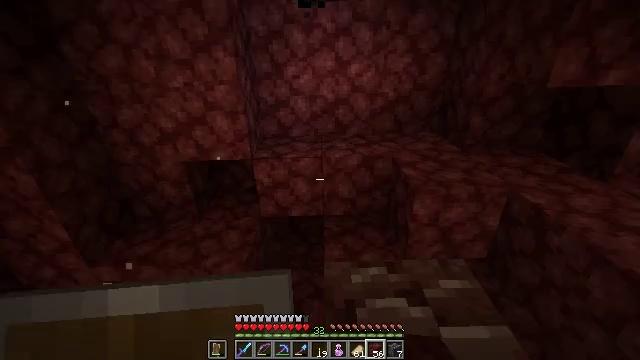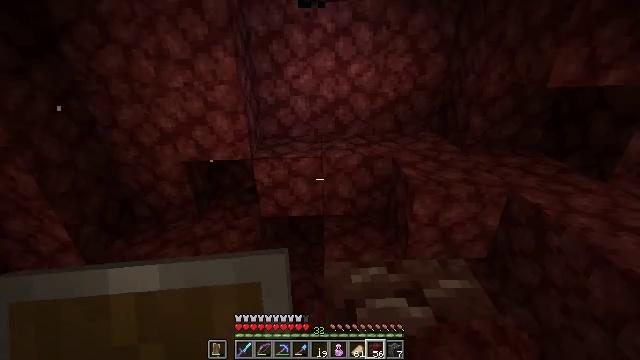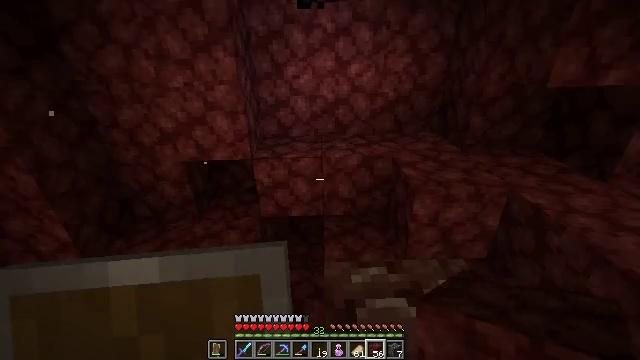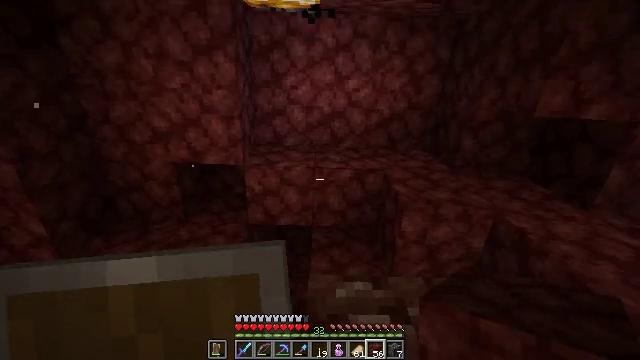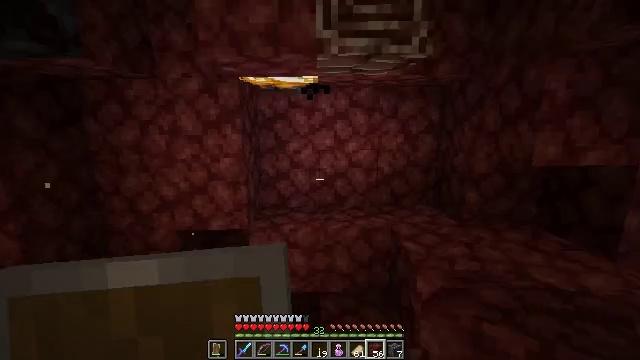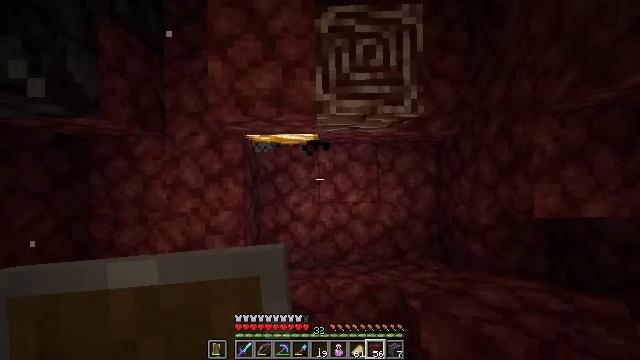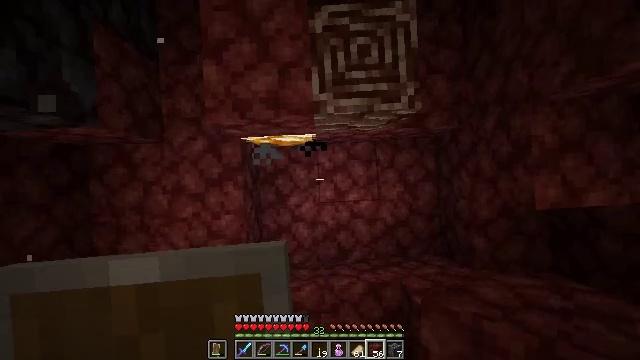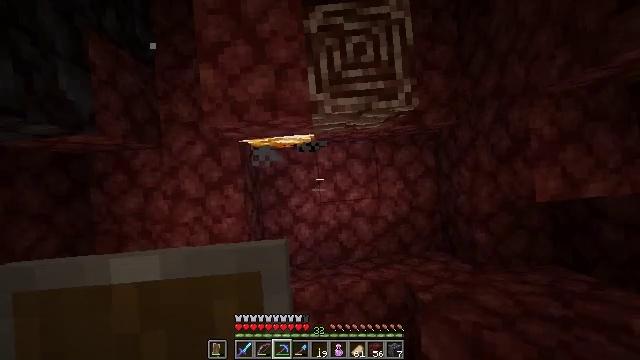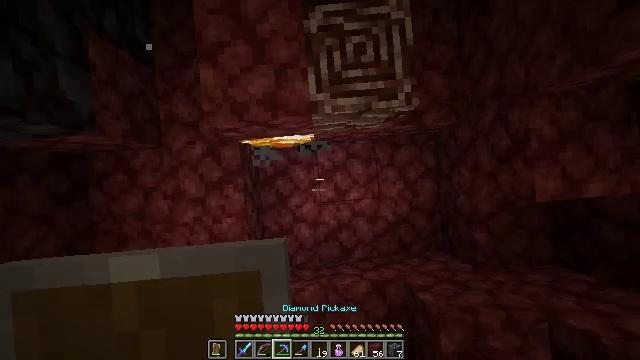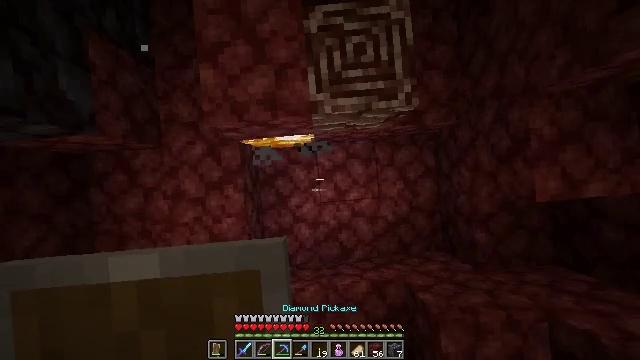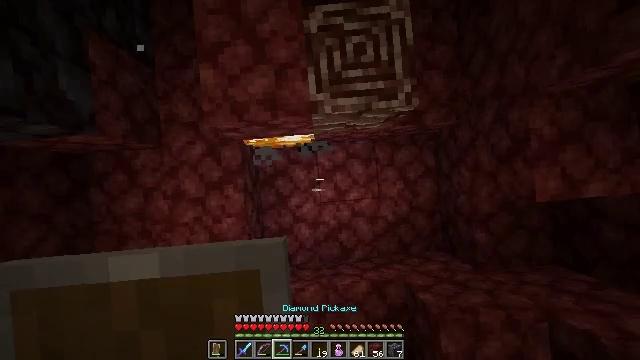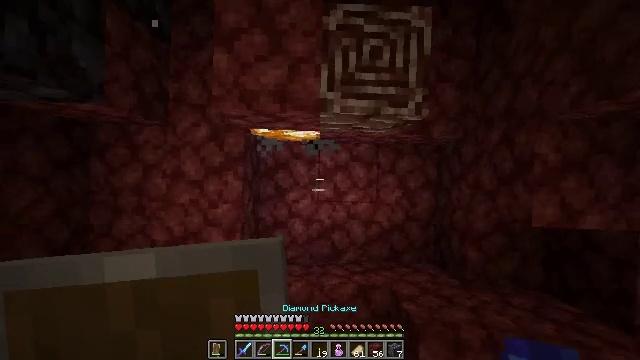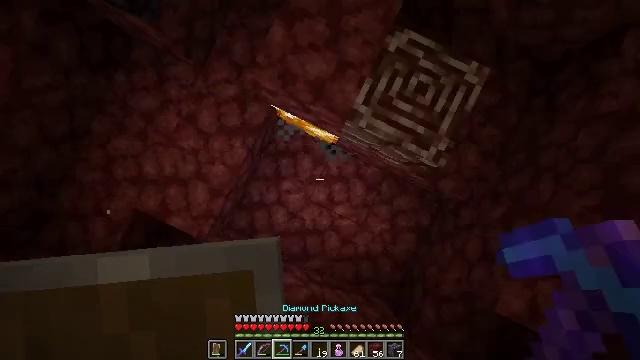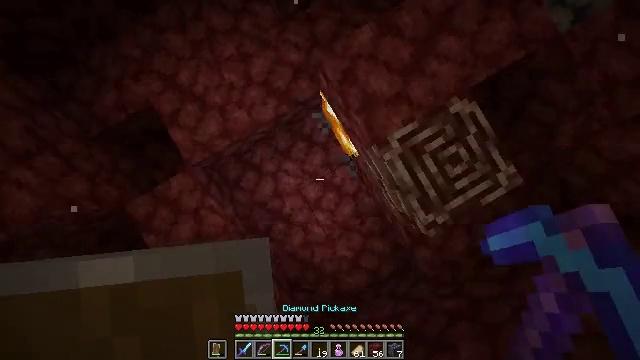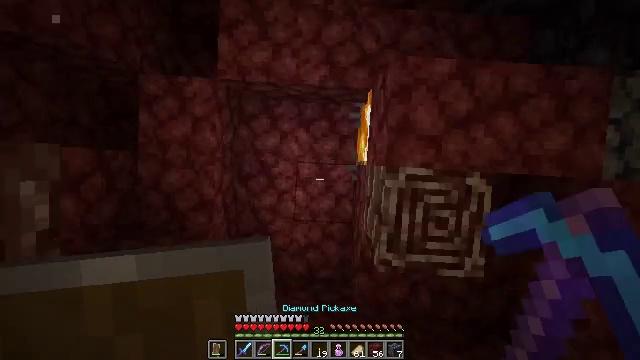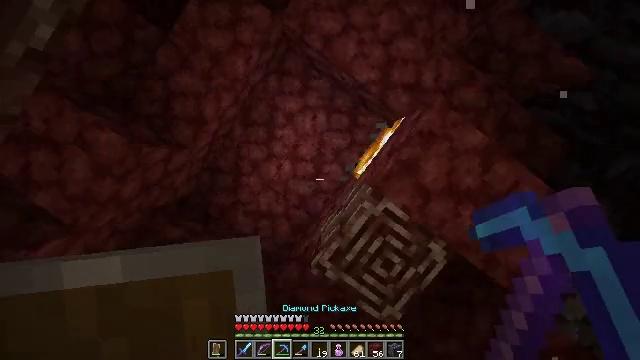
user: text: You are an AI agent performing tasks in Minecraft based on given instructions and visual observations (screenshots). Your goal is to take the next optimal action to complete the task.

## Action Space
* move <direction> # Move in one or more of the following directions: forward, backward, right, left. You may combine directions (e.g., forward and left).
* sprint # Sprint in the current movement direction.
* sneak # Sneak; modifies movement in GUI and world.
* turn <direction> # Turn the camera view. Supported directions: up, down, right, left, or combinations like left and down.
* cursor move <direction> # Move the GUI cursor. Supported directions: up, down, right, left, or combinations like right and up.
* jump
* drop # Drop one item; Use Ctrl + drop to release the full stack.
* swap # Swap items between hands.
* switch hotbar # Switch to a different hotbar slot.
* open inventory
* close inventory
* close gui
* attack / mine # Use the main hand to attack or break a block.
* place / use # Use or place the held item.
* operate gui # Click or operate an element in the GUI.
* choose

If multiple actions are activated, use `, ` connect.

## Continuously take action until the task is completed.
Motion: motion action
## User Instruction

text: Break ancient debris with a diamond or Netherite pickaxe.
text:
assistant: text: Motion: no_op
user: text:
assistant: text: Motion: no_op
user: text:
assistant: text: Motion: turn right and up
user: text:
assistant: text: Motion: turn left and up
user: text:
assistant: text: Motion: turn up
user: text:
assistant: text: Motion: turn left and up
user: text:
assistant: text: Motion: turn left and up, switch to hotbar 3
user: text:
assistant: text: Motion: switch to hotbar 3
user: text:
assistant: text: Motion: switch to hotbar 3
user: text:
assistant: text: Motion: switch to hotbar 3
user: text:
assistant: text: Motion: turn right
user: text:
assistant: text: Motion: turn right and up
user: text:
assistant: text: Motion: turn right and up
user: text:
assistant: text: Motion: turn right and down
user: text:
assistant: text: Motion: turn right and down
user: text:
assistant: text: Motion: turn right and down
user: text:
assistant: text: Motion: turn right and down
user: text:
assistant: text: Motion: turn right and down
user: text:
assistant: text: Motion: turn right and down
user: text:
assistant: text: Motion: no_op
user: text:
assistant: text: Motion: turn left and up
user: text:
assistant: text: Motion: turn left and up
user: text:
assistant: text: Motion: turn left and up
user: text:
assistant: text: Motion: attack / mine
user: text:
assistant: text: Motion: attack / mine
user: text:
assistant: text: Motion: attack / mine
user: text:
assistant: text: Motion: attack / mine
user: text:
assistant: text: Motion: attack / mine
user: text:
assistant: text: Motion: attack / mine
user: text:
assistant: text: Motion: attack / mine